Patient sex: M
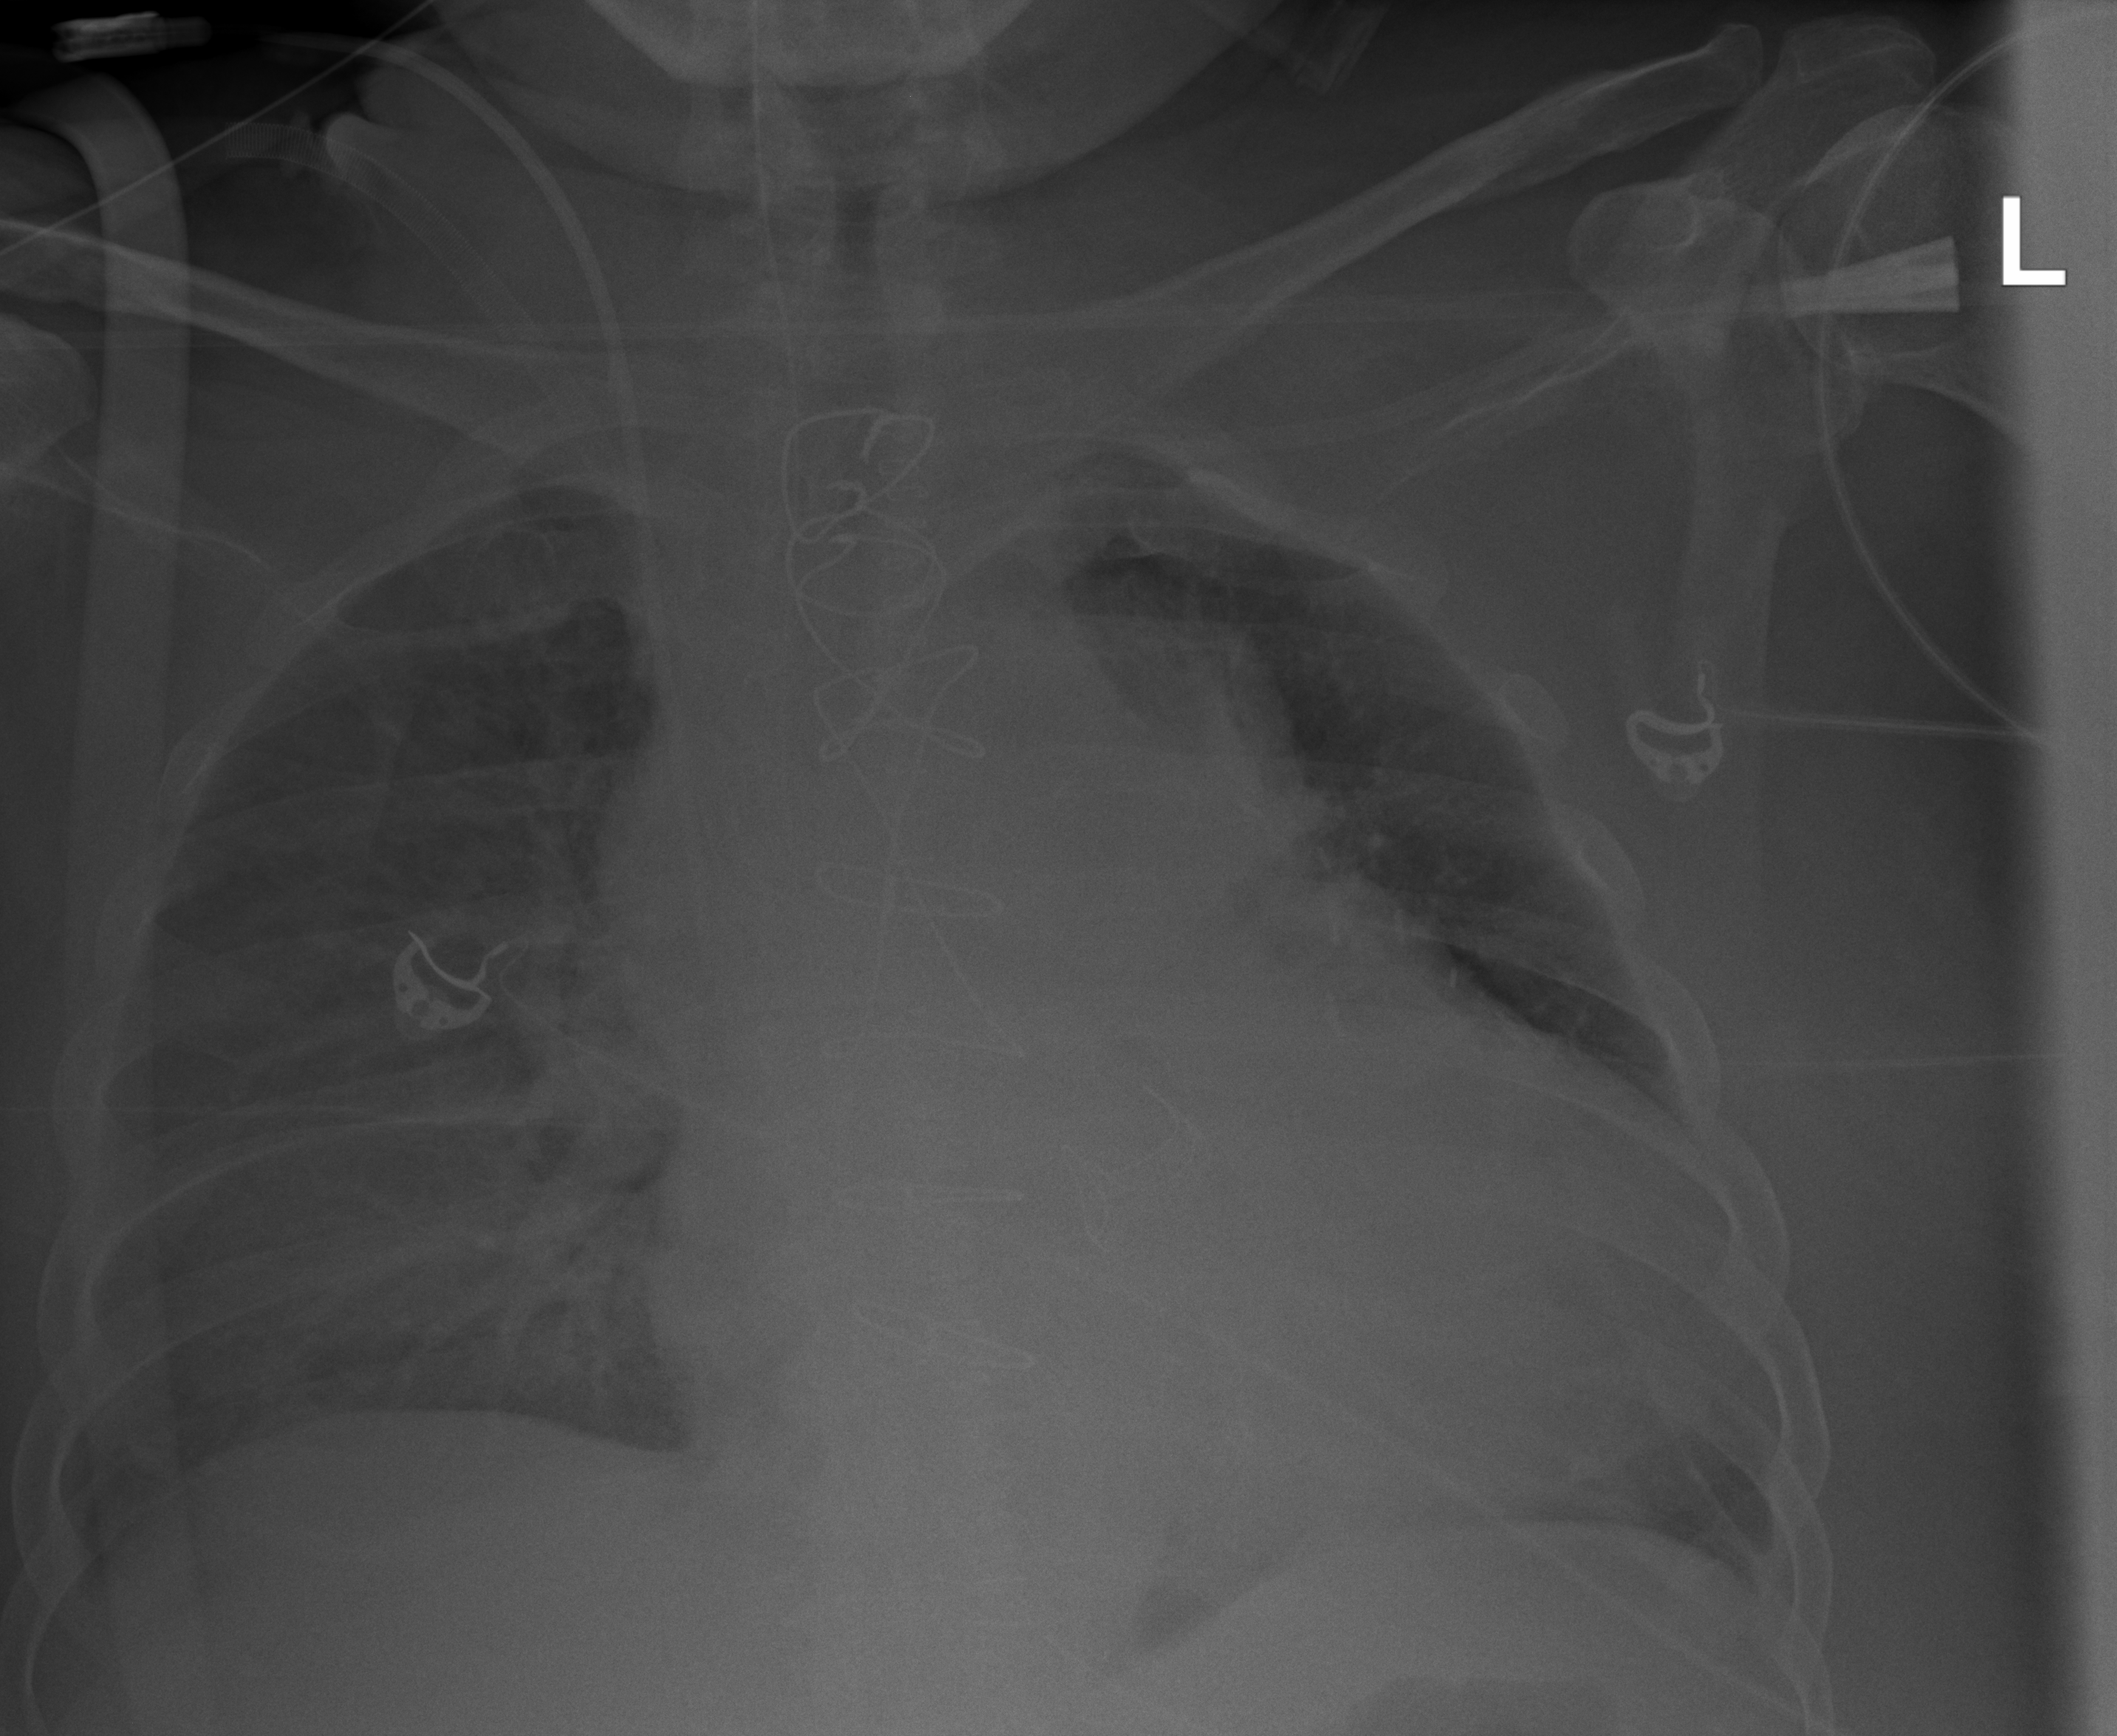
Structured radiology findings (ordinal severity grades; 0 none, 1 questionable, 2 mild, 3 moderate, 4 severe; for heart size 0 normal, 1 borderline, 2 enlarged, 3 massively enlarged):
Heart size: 2
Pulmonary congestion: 2
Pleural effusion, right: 0
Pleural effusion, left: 1
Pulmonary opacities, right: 2
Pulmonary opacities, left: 2
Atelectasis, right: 2
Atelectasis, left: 2